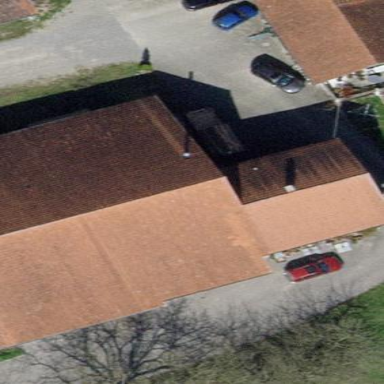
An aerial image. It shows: Gabled roof on farm auxiliary building.